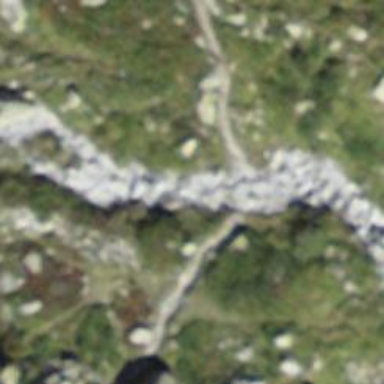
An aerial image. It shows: Path with ford.